Current action and preconditions to check: path_clear

Your task: For each precondition in the list above, predict whether it will hold at this action.

Consider the current scene as observed from the mobile robot's camera, and analyze the predicted future states of all dynamic agents (e.g., people, animals, vehicles, or any moving entities) within the NEXT SECOND.

IMPORTANT: Only answer "very likely" if you are absolutely certain—based on strong, clear evidence—that a dynamic agent will violate the precondition in the predicted future state. Do NOT answer "very likely" for unlikely, ambiguous, or low-probability risks.

Ask yourself for each precondition: Is there a high probability, with clear and convincing evidence, that the predicted future states of any dynamic agent will interfere with the predicted future state of the currently executing action within the NEXT SECOND, causing that precondition to fail?

Assess the risk level based on these predictions. Use "likely" or "very likely" if motions create a clear risk of interference.

Use "neutral" or "improbable" if agents are nearby but their predicted paths are clearly diverging or non-conflicting.

Failure Risk Categories: "very improbable", "improbable", "neutral", "likely", "very likely"

Answer Format: Output ONLY the probability_of_failure value from these categories: "very improbable", "improbable", "neutral", "likely", "very likely"

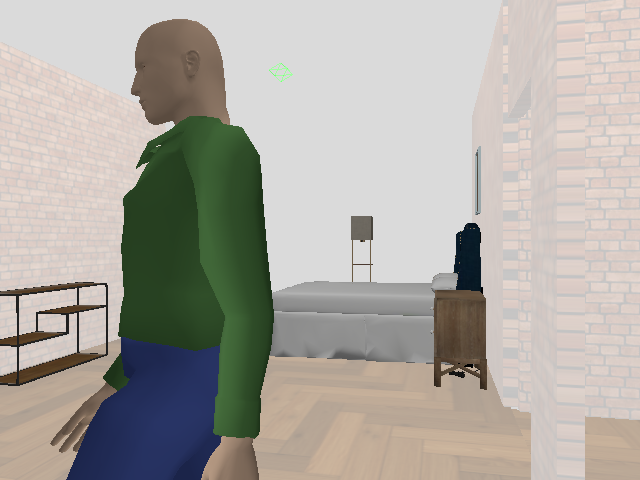

Answer: very likely